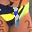
Label: 1